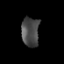
Tissue: prostate
Cell type: T cells
Senescence score: 0.7169
Nuclear area (px): 509
Mean DAPI intensity: 73.521